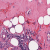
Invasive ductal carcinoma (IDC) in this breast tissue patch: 0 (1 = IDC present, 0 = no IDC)